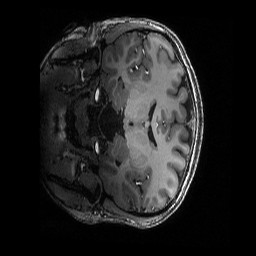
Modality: T1w
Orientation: coronal
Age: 27
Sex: female
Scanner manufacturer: siemens
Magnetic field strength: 6.98 T
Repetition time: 3.1 s
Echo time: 0.00252 s